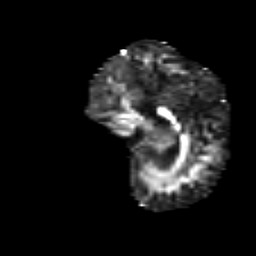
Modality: FA
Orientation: sagittal
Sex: female
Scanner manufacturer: siemens
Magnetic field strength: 3 T
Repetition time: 5 s
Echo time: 0.071 s